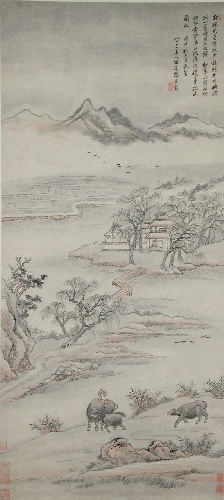
Title: 清  楊晉  滄洲牧牛圖  軸|Landscape with Figures
Artist: Yang Jin
Artist bio: Chinese, 1644–1728
Date: Dated 1726
Object type: Hanging scroll
Classification: Paintings
Medium: Hanging scroll; ink and color on paper
Culture: China
Period: Qing dynasty (1644–1911)
Dimensions: Image: 47 x 21 1/2 in. (119.4 x 54.6 cm)
Overall with mounting: 92 1/8 x 28 1/8 in. (234 x 71.4 cm)
Overall with knobs: 92 1/8 x 31 7/8 in. (234 x 81 cm)
Department: Asian Art
Credit line: Gift of Mr. and Mrs. Earl Morse, 1972
Accession year: 1972
Repository: Metropolitan Museum of Art, New York, NY
Tags: Animals|Mountains|Landscapes